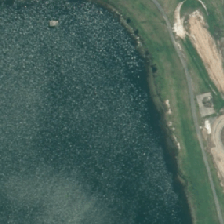
Land cover: lake_pond